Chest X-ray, PA view. Patient: 44 years old, sex M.
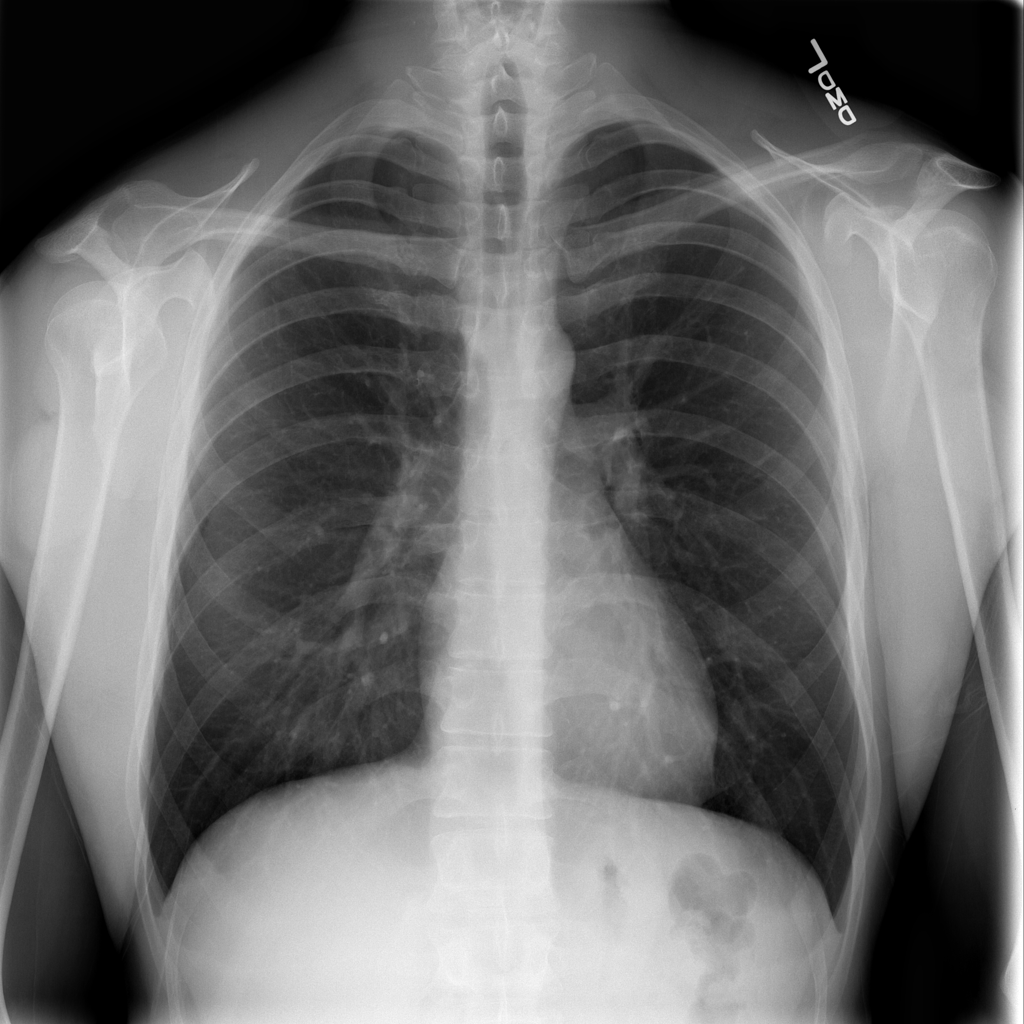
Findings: No Finding